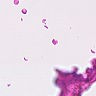
Metastatic tissue present: no